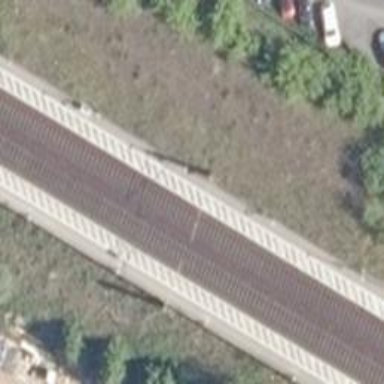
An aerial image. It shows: Milestone along the railway with catenary mast.